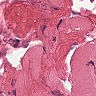
Metastatic tissue present: no